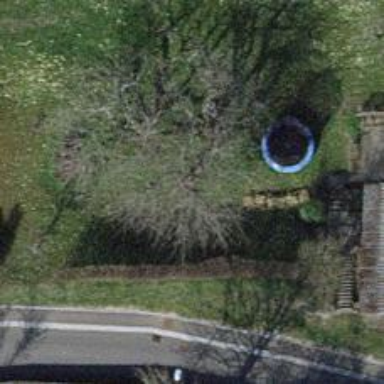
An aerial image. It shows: Garden with deciduous broadleaved trees.